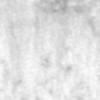
Label: no_change